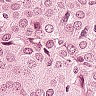
Metastatic tissue present: yes